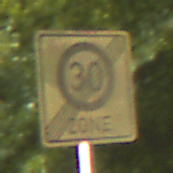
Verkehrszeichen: EndeZone30
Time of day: SunriseSunset
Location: Outdoor (Nature)
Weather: PartlyCloudy
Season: NotSpecified
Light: Natural